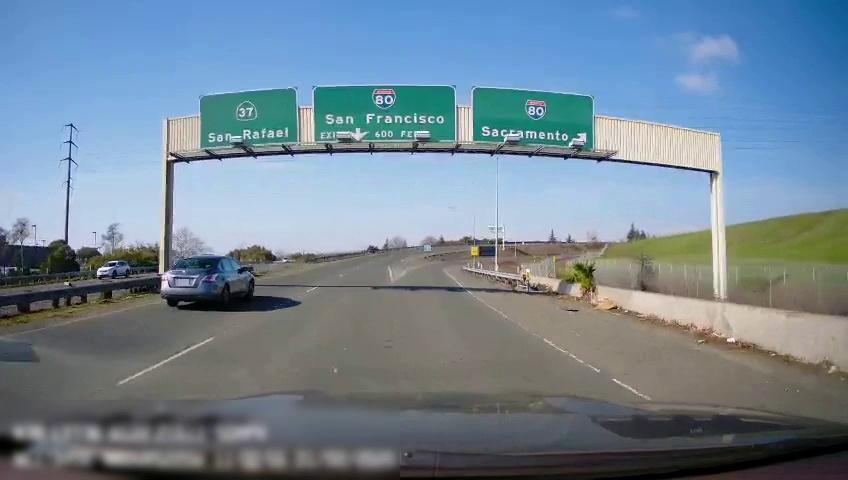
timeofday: Day
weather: Sunny
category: Drivable Space
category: Drivable Space
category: Vehicles | SUV
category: Vehicles | Car
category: Lanes | Current Lane
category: Lanes | Alternate Lane
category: Lanes | Current Lane
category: Lanes | Alternate Lane
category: Lanes | Current Lane
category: Traffic | Signs
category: Traffic | Signs
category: Traffic | Signs
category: Traffic | Signs
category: Traffic | Signs